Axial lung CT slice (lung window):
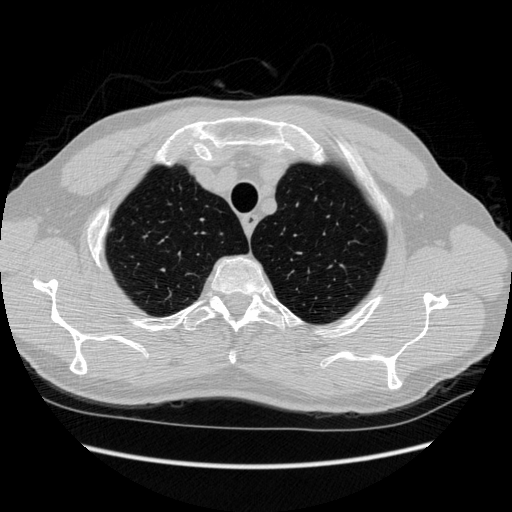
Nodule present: no